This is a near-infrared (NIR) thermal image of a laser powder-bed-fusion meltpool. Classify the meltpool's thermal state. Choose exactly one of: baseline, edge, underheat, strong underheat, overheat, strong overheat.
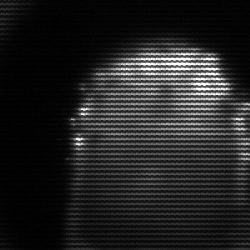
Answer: strong underheat